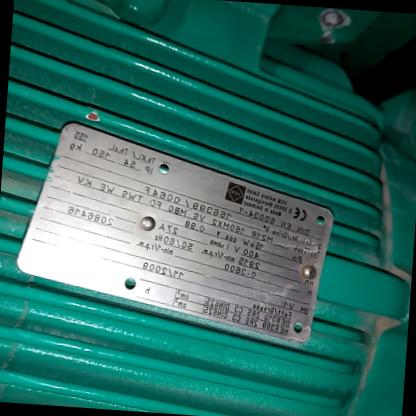
Klasa: tabliczka-znamionowa